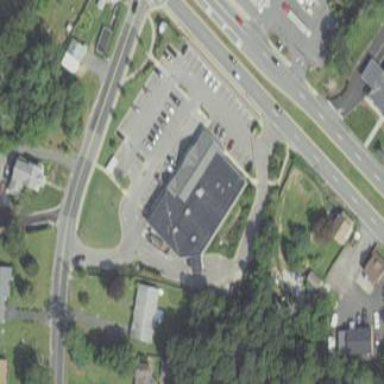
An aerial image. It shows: Pharmacy building providing healthcare services.